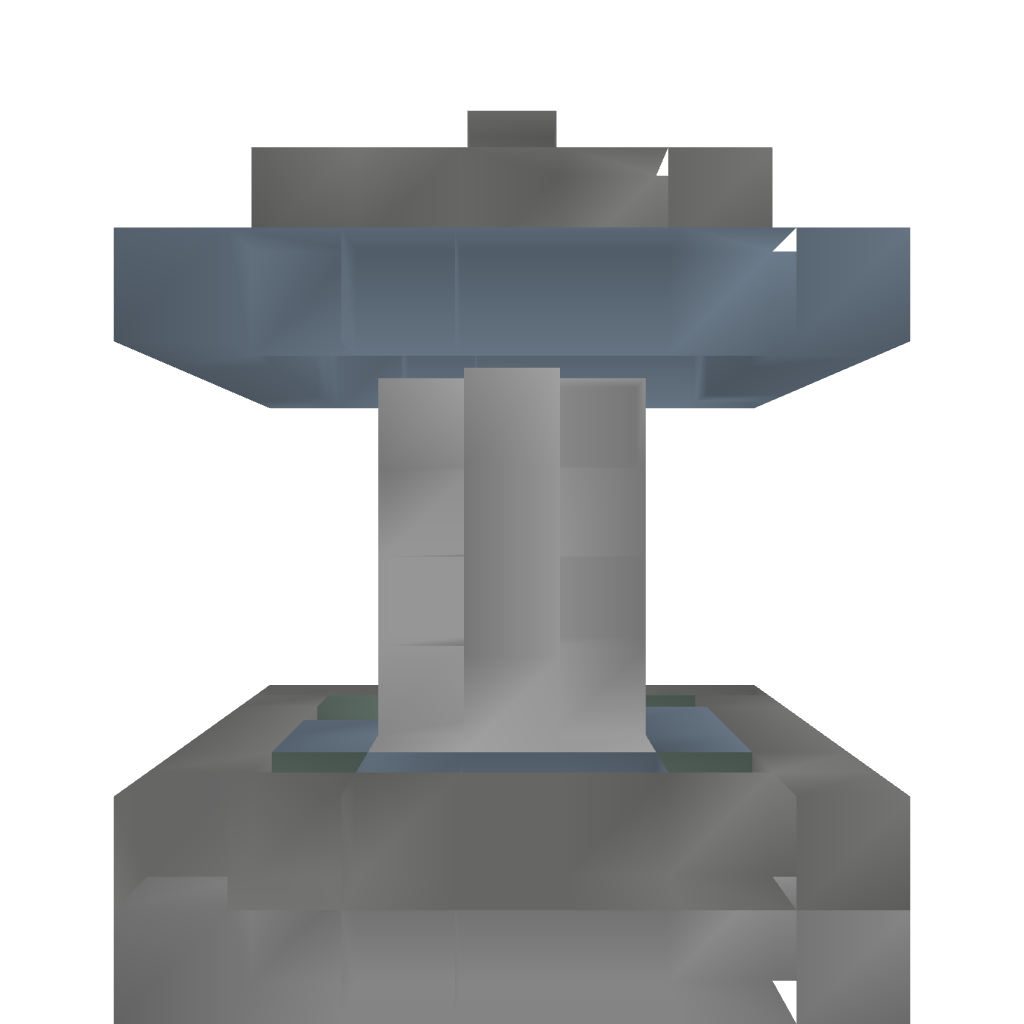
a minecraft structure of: Chafariz/Fonte - Fountain